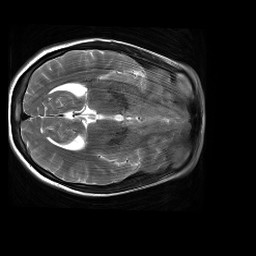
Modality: T2w
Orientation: axial
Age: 22
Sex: female
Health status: healthy
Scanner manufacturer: siemens
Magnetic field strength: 3 T
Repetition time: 4.01 s
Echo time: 0.116 s